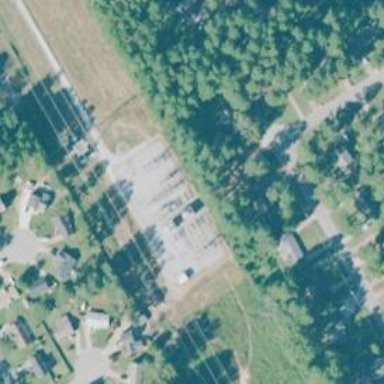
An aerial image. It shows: Distribution power substation secured by fence.